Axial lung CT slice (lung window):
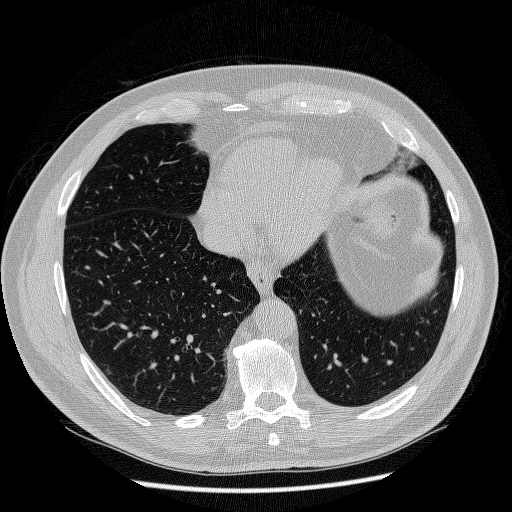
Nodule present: no